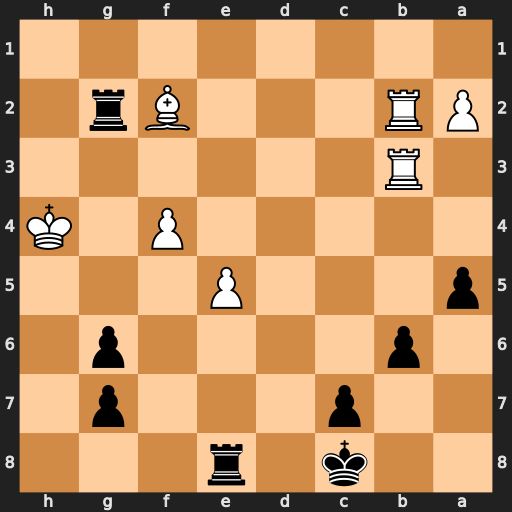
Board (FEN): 2k1r3/2p3p1/1p4p1/p3P3/5P1K/1R6/PR3Br1/8
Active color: b
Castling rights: -
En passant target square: -
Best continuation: Rh8#